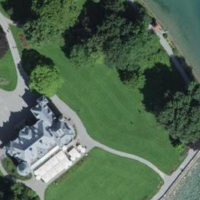
EUNIS habitat code: 53
Species observed at this site:
Corvus corone
Podarcis muralis
Cygnus olor
Cyanistes caeruleus
Fulica atra
Anas platyrhynchos
Parus major
Mergus merganser
Sitta europaea
Fringilla coelebs
Cotinus coggygria
Sciurus vulgaris